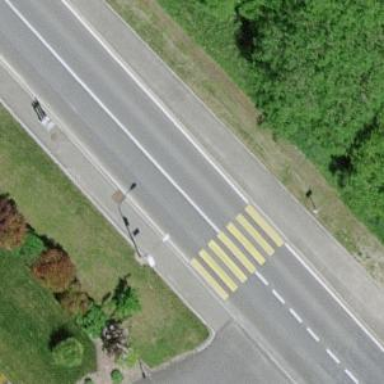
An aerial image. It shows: Marked crossing on the road.